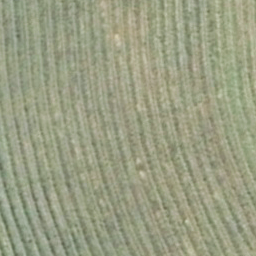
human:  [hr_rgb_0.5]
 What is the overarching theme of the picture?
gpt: farmland